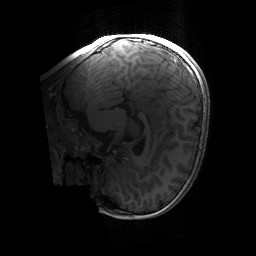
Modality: T1w
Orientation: sagittal
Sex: male
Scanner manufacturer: siemens
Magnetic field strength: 3 T
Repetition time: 1.9 s
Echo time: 0.00243 s